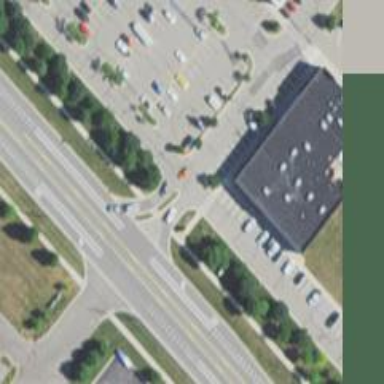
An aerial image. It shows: Crossing on footway.